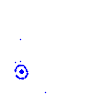
Particle: pion